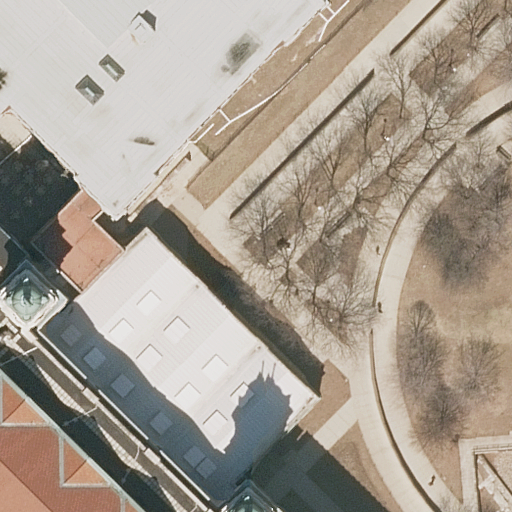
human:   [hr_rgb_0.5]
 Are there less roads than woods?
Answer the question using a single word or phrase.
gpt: no

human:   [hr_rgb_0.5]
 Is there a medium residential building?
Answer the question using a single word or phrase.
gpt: no

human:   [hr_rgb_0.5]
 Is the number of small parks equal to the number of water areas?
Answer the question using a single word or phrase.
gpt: yes

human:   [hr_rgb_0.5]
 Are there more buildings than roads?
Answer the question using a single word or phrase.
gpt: no

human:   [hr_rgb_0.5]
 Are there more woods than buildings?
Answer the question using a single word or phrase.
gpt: yes

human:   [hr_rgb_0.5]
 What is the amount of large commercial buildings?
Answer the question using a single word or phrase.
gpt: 0

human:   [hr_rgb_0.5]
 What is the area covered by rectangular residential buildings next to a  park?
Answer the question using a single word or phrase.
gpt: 0m2

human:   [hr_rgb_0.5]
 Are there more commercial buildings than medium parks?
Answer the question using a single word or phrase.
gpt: no

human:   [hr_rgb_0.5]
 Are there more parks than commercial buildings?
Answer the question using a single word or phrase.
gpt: yes

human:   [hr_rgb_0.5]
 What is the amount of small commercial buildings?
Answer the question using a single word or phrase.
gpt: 0

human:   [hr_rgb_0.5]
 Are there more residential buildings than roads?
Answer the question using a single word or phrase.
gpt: no

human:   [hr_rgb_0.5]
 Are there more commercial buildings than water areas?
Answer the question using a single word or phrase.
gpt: no

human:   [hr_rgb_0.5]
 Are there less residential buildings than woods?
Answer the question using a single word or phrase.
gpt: yes

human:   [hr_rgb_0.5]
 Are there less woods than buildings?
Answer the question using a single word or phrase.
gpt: no

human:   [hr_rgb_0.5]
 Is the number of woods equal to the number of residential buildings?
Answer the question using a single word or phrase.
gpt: no

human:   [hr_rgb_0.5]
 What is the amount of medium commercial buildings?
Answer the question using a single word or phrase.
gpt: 0

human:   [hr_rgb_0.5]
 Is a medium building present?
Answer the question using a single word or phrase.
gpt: no

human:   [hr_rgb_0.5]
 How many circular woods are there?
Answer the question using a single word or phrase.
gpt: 0

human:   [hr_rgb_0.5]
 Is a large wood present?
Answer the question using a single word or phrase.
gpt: no

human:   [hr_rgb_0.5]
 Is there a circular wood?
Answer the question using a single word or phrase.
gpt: no

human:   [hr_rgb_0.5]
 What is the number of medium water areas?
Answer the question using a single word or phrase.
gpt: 0

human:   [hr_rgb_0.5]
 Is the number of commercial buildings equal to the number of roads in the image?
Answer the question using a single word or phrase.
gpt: no

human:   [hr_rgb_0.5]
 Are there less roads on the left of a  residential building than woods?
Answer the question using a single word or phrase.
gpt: yes

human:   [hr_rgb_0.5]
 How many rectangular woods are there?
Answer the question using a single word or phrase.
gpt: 2

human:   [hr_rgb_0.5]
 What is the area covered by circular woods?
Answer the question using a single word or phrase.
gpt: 0m2

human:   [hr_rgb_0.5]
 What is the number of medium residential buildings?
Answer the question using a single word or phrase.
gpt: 0

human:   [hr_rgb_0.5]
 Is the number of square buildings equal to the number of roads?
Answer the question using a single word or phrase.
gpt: no

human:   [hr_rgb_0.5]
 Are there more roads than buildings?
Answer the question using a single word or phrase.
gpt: yes

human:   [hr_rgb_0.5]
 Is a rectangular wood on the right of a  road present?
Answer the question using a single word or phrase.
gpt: yes

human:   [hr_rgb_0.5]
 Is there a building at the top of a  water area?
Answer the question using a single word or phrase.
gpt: no

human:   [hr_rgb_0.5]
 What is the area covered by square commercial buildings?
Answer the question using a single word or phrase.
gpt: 0m2

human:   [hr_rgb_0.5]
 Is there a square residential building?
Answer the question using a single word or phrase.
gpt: no

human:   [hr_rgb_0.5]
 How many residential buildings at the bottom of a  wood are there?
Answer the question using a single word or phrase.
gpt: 1

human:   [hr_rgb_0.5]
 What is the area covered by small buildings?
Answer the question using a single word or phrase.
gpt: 0m2

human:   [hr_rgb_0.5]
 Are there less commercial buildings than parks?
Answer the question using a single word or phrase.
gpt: yes

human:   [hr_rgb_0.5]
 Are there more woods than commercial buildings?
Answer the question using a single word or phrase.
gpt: yes